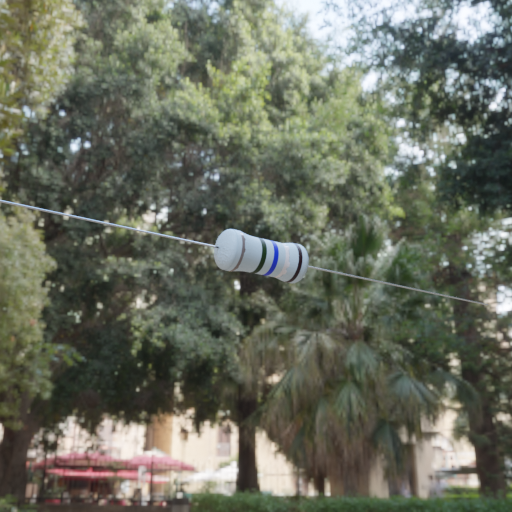
Resistor colour bands (in order): gray, black, blue, white, black